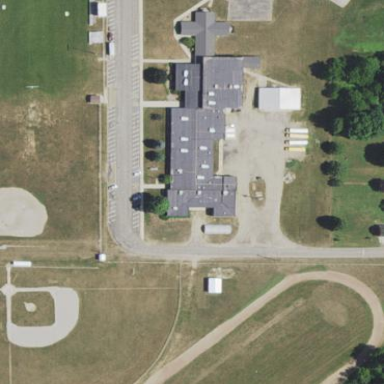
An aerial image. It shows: School.